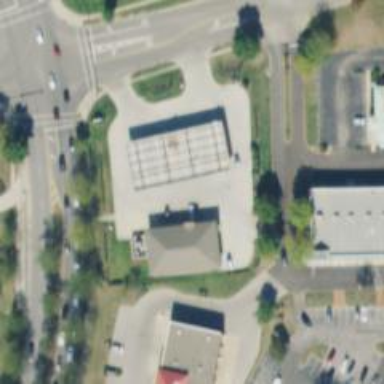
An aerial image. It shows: Convenience shop.